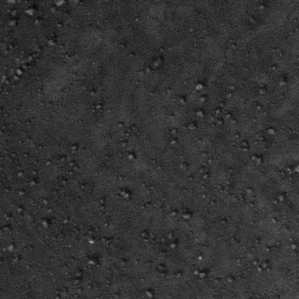
Label: frost